Interaction volume radius: 10 \u00c5
Interaction volume height: 40 \u00c5
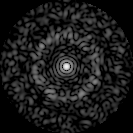
Disorder parameter: 0.8377